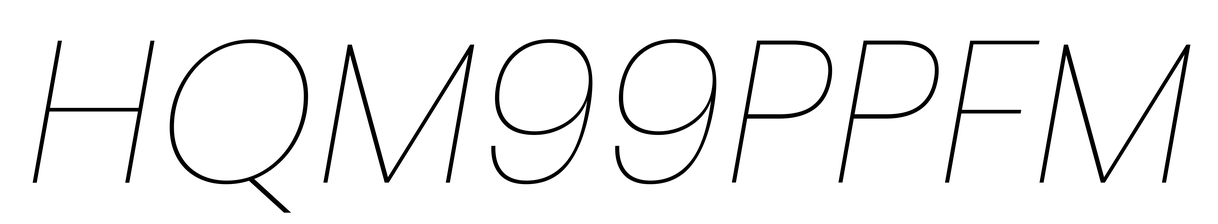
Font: Poppins-ThinItalic